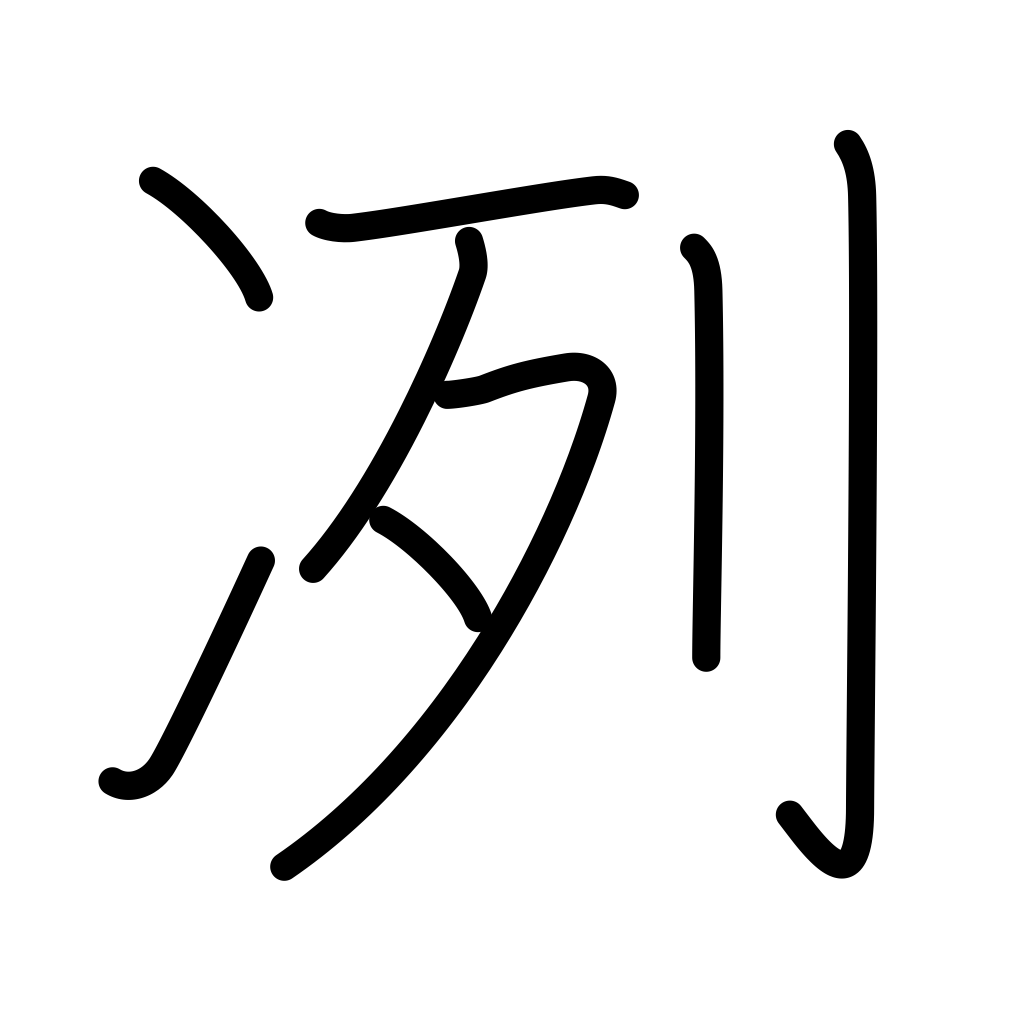
Meaning: cold